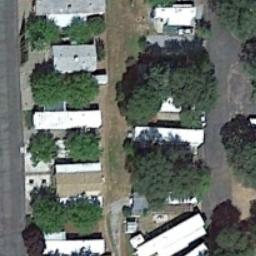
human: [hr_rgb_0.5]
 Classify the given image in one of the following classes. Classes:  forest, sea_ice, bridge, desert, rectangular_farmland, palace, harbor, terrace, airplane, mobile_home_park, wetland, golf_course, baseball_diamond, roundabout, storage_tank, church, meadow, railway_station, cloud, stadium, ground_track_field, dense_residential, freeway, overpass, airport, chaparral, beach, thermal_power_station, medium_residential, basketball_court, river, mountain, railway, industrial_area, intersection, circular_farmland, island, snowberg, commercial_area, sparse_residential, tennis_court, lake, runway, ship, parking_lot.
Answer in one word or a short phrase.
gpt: mobile_home_park